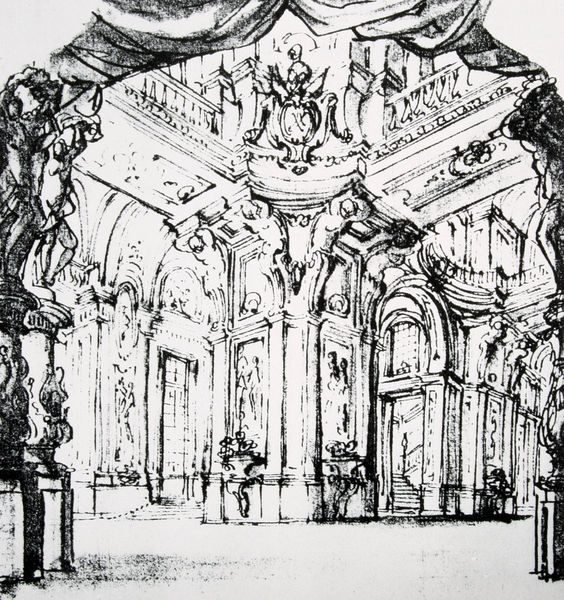
Titel: Atrio regio, Königliches Atrium
Künstler: Filippo Juvarra
Standort: Torino
Institution: Museo Civico
Schlagwörter: feder, gemälde, schatten, weiß, blumen, bunt, fenster, frankreich, glas, grau, hell, holz, lampe, licht, marmor, pfeiler, raum, schmuck, schwarz, skizze, säule, säulen, zeichnung, gebäude, schloss, tuch, alt, architektur, barock, falten, sockel, innenraum, spiegel, vorhang, brücke, brüstung, kirche, figur, stoff, decke, innen, theater, rokoko, seide, brunnen, engel, skulptur, statue, balkon, bilder, ecke, bogen, italien, türen, studie, schwer, linien, hof, bühnenbild, empore, pilaster, saal, figuren, kuppel, treppe, treppen, kaiser, dekoration, ornamente, verzierung, draperie, stuck, vasen, balken, geländer, stufe, stufen, podest, umriss, galerie, halle, satin, bögen, gang, tusche, stütze, veranda, gewölbe, medaillon, gemalt, münchen, palast, stockwerk, balustrade, kontur, druck, schraffur, schwarzweiß, flur, entwurf, brokat, fürst, tinte, kathedrale, wandschmuck, wappen, villa, skulpturen, plastiken, statuen, voluten, residenz, rundbögen, treppenhaus, ständer, ballustrade, konkav, konvex, reliefs, schwar, verzierungen, preussen, fresco, kapitel, gebälk, federzeichnung, aufriss, nischen, etage, tuschezeichnung, gänge, entree, treppenaufgang, gebaude, vierung, maximilian, halbsäulen, rocaille, utopie, ballsaal, pompös, eingangsbereich, säuöen, skulpture, rocaillen, ecklösung, atlanten, metallstich, chinatusche, gemäld, münchener, rhythmische travee, steck, trepen, treppenhasu, tsaal, tuschw, fder, baustrade, verzierunensäulen